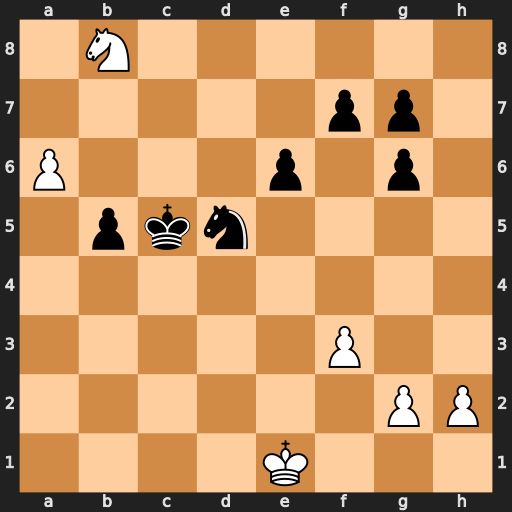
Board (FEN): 1N6/5pp1/P3p1p1/1pkn4/8/5P2/6PP/4K3
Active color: w
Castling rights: -
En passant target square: -
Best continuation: a7 Nc7 Na6+ Kb6 Nxc7